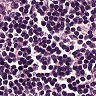
Metastatic tissue present: no